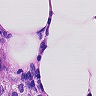
Metastatic tissue present: no